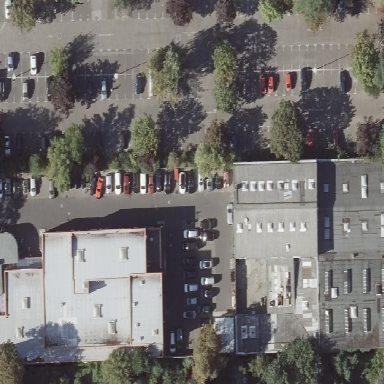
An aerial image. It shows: Commercial area.